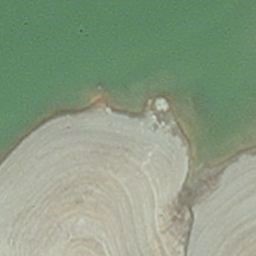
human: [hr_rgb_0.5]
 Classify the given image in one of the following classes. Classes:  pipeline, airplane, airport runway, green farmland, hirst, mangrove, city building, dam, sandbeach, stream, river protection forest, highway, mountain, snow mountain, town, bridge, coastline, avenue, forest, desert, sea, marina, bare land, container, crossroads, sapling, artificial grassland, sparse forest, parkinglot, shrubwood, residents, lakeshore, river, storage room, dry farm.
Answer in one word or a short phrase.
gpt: hirst